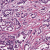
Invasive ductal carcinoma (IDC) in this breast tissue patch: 1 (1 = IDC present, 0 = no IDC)